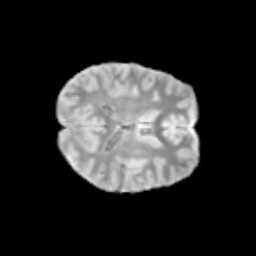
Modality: T2w
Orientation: axial
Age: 11
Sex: female
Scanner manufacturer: siemens
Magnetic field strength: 3 T
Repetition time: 3.8 s
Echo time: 0.07 s